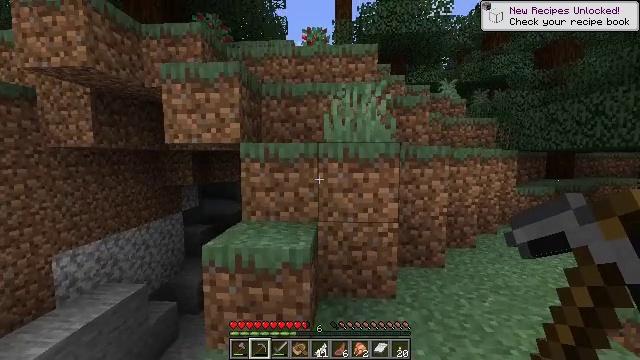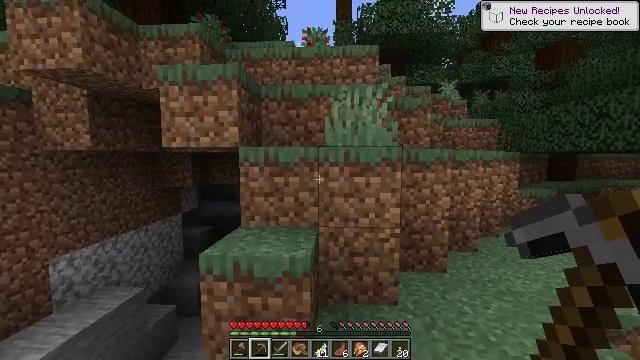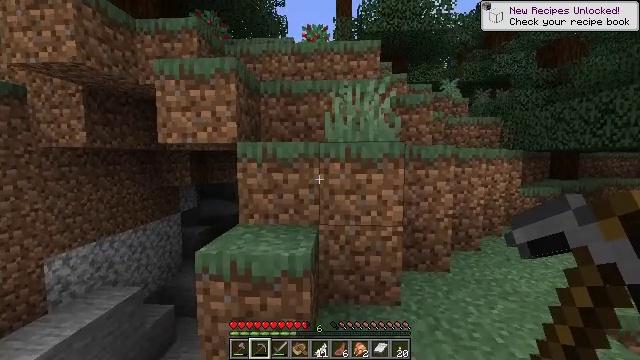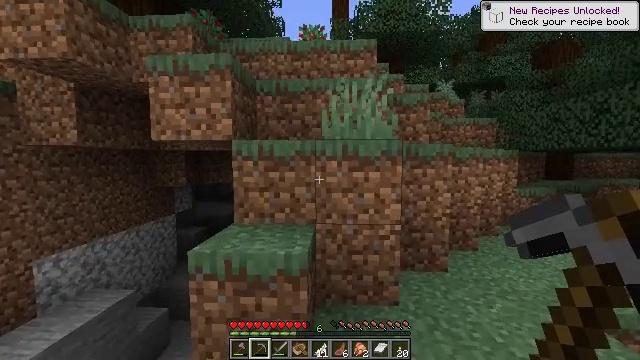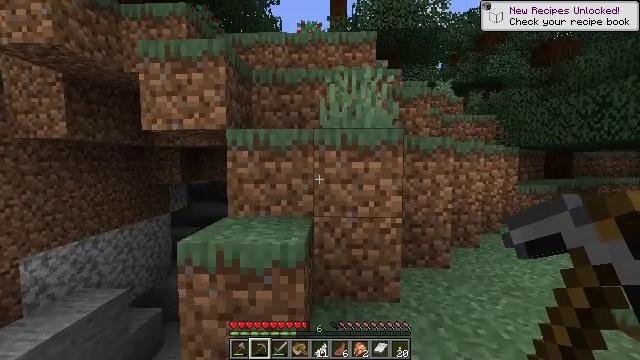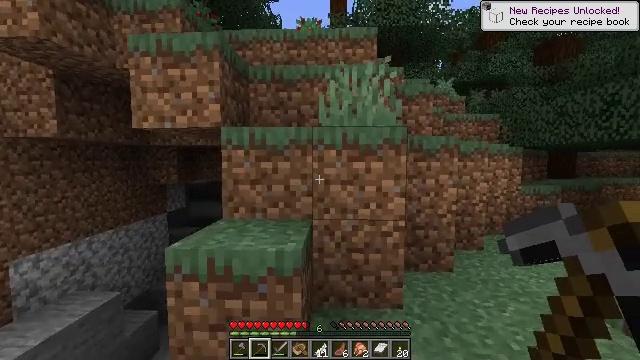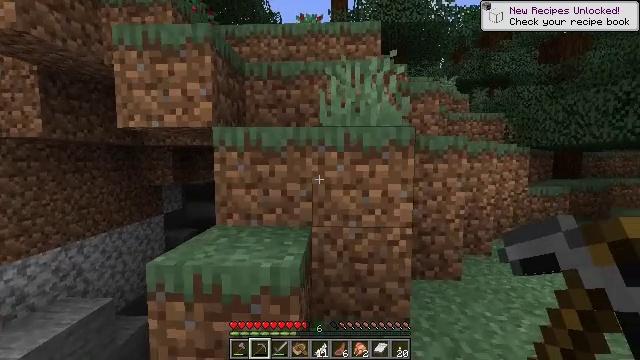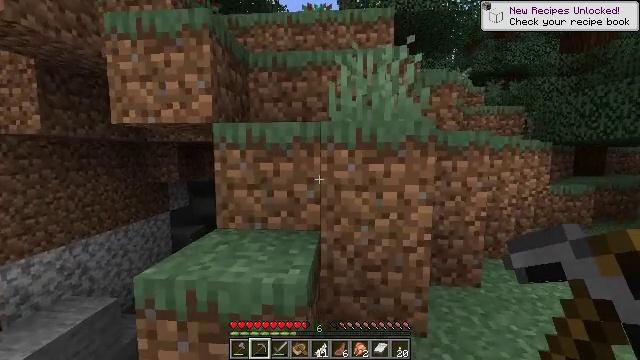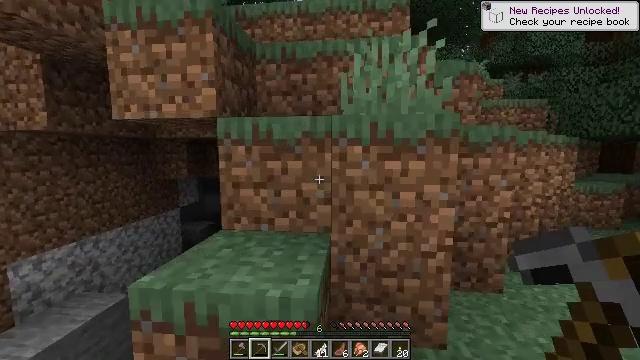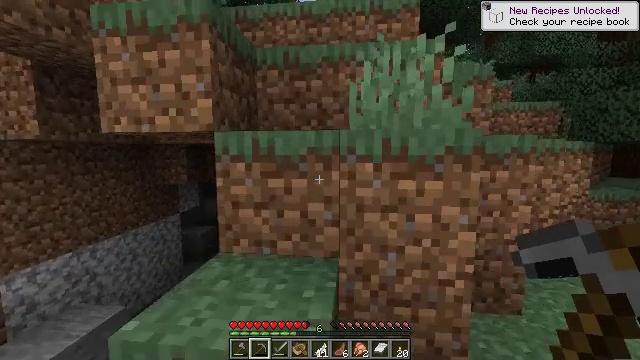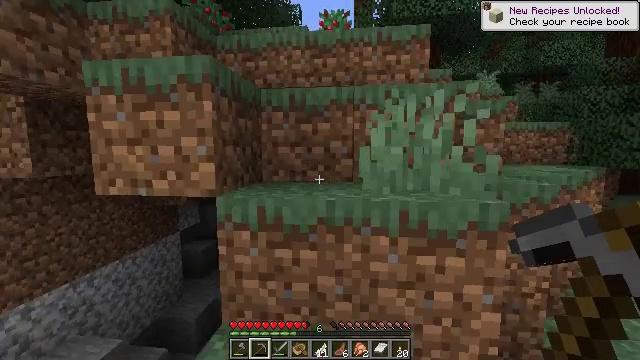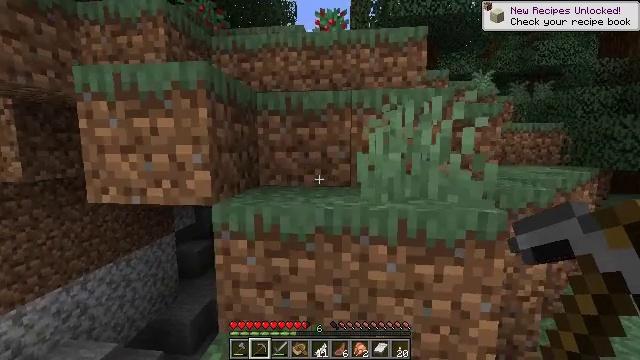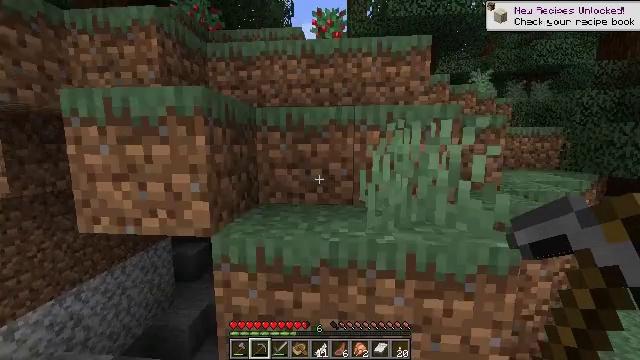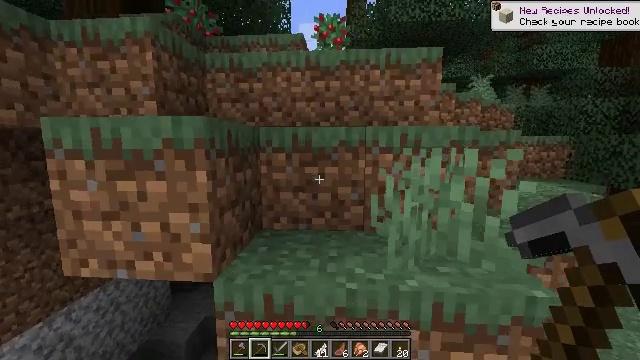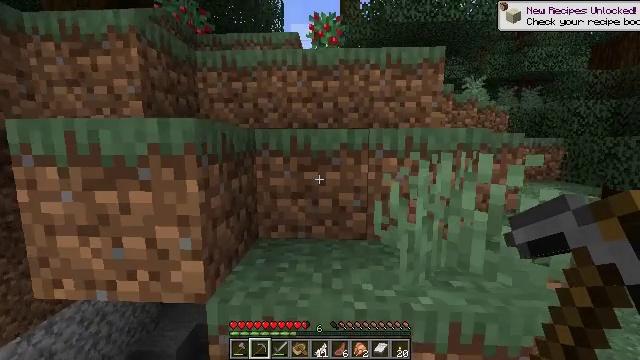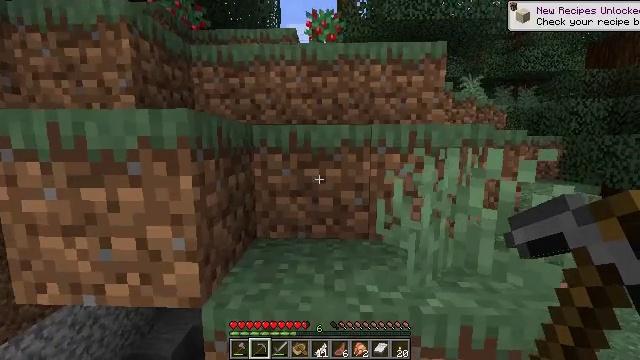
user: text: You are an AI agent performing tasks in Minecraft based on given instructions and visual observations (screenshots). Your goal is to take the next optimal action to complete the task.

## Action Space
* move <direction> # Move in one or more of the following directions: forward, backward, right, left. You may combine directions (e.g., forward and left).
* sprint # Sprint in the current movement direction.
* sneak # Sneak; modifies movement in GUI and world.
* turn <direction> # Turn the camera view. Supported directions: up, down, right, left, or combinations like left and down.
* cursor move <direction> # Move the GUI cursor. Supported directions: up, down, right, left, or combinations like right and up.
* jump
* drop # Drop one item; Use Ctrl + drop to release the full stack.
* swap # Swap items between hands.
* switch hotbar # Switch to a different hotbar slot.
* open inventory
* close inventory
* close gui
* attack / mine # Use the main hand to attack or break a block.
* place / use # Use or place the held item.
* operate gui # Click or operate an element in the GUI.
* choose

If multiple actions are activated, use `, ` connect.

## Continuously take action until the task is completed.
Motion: motion action
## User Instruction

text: Harvest sweet berries by mining the bush.
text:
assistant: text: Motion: move forward
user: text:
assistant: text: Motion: move forward
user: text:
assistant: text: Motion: move forward
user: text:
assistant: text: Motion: move forward
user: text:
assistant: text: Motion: move forward
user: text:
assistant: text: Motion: move forward
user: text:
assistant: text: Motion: move forward, turn left
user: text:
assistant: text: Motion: move forward, turn left
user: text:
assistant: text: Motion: move forward and move left, jump
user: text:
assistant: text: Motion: move forward and move left, jump
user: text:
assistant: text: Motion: move forward and move left, jump
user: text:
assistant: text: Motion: move forward and move left, turn down, jump
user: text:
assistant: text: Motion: move forward
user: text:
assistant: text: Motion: move forward, turn right
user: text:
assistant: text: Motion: move forward
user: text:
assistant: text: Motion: move forward
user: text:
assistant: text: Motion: move forward, turn right
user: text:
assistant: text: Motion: move forward
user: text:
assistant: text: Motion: move forward
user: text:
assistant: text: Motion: move forward, jump
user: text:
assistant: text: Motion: move forward, jump
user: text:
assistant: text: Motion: move forward, jump
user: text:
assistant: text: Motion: move forward, jump
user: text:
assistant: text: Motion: move forward
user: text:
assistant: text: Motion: move forward
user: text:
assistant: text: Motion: move forward
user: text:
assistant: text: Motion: move forward
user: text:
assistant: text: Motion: move forward
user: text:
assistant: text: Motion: move forward, turn left, jump
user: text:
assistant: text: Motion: move forward, turn left, jump